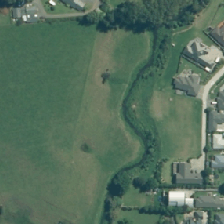
Land cover: high_producing_grassland